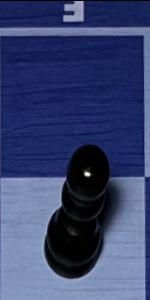
Label: Pawn_Black